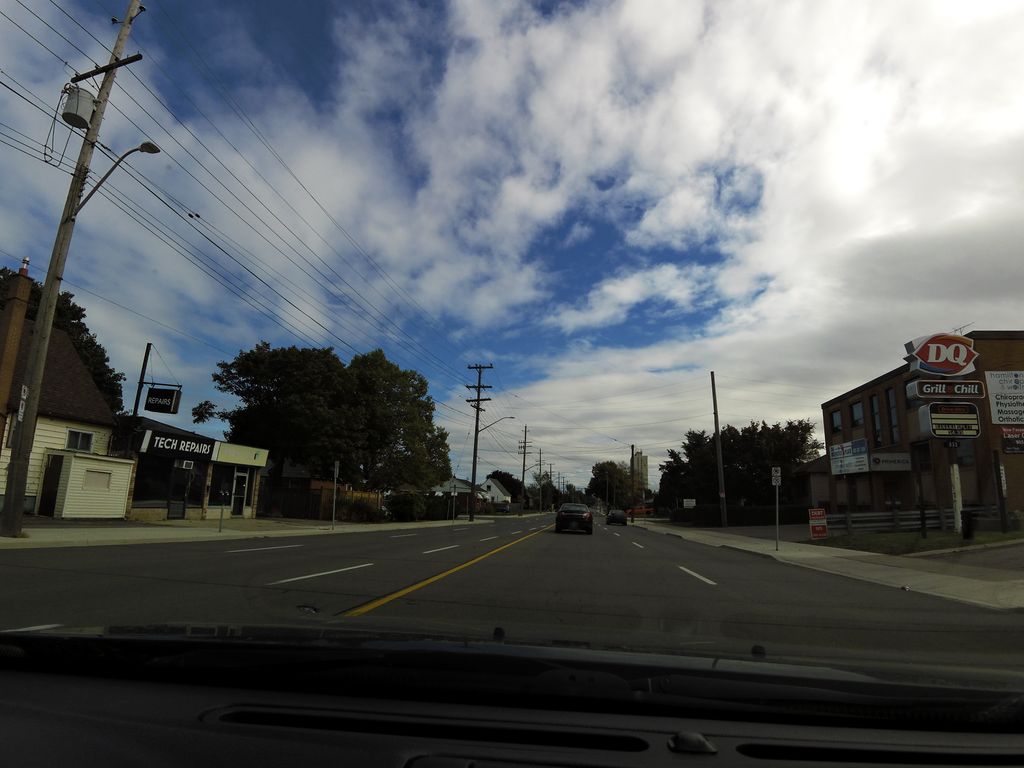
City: hamilton